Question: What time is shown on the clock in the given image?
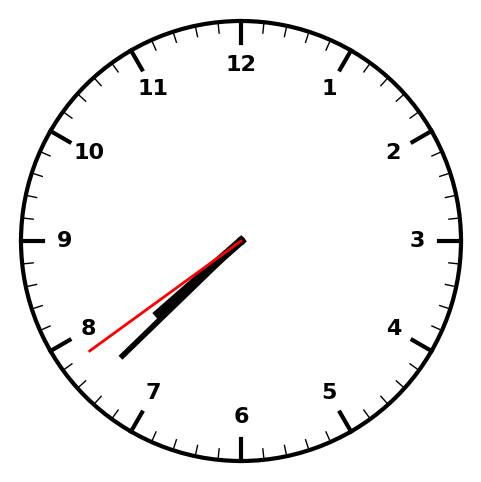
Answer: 07:37:39